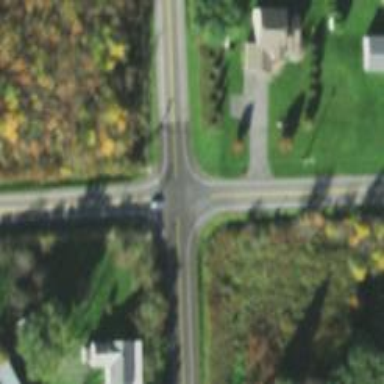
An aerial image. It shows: Road with stop sign.